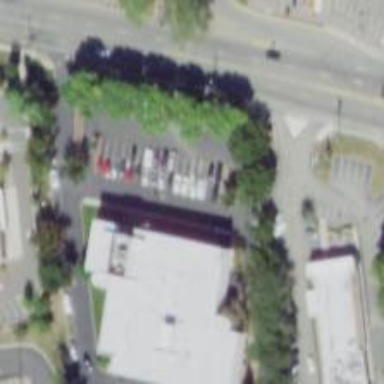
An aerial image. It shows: Healthcare clinic.